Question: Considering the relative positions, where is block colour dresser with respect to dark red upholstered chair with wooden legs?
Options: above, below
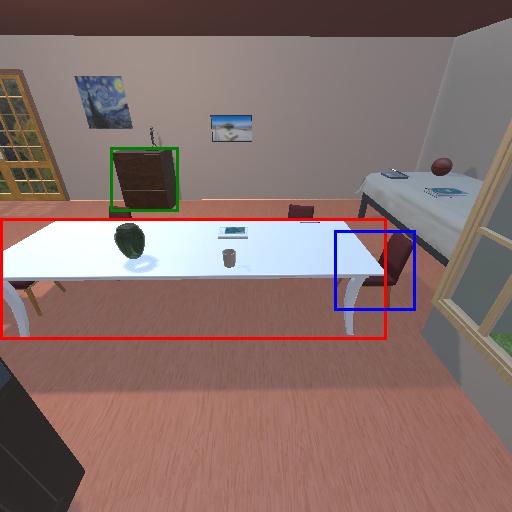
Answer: above